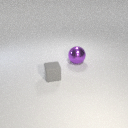
large purple metal sphere behind small gray rubber cube